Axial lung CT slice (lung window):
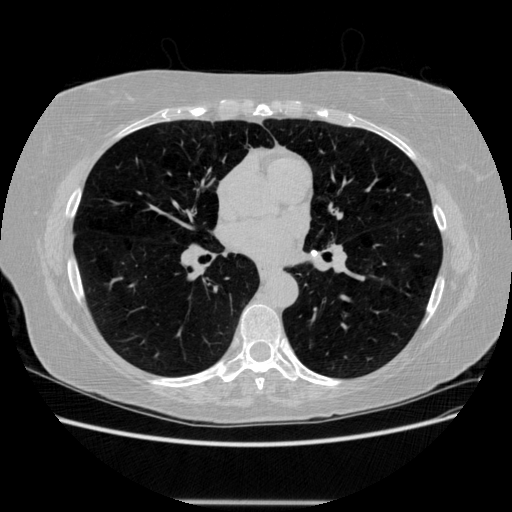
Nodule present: no